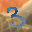
Label: 3